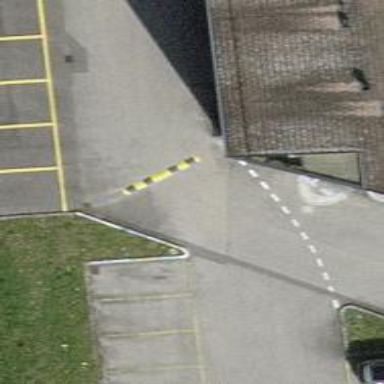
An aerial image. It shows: Road serving as parking aisle.